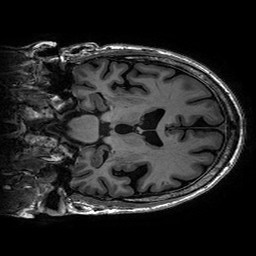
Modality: T1w
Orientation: coronal
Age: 72
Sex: male
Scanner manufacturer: ge
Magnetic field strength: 3 T
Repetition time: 0.01002 s
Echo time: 0.002988 s